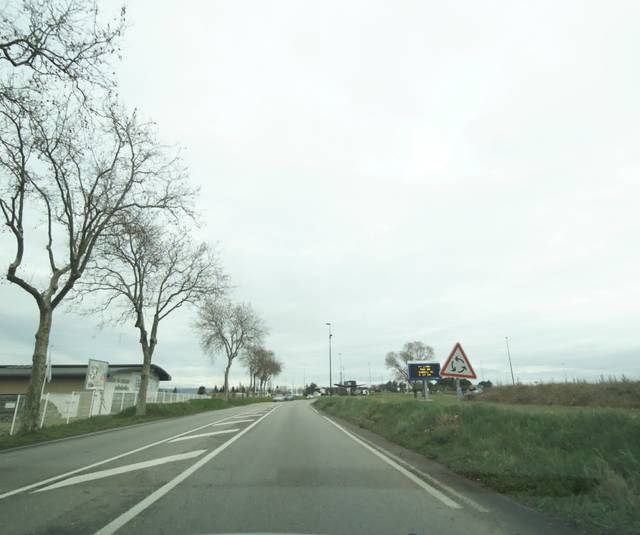
Region: France
Coordinates: 44.965, 4.887